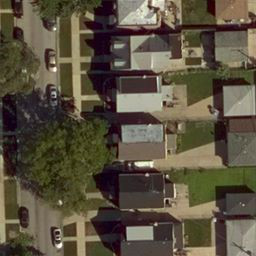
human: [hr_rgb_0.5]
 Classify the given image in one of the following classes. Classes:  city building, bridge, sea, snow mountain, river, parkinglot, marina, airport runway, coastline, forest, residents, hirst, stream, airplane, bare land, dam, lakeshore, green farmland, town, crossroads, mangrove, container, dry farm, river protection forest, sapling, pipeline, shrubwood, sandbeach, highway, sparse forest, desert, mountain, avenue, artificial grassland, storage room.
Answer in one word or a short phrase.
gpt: residents